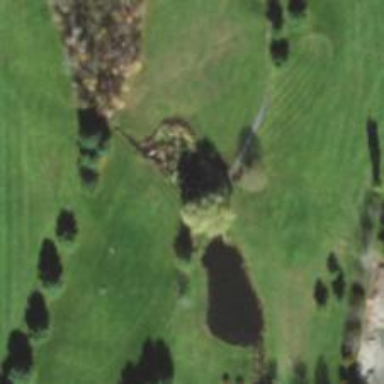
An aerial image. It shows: Grassy area designated as golf fairway.